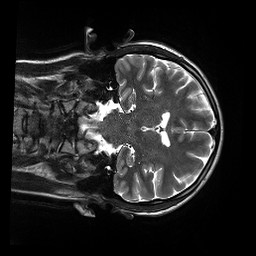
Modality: T2w
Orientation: coronal
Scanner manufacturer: siemens
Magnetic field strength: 3 T
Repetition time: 13.52 s
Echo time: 0.088 s